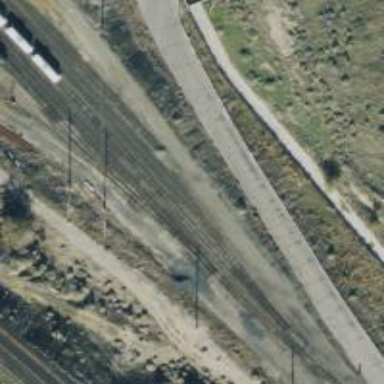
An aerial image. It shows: Railway track.